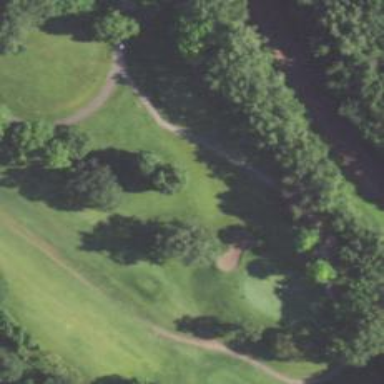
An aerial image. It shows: Footway that doubles as golf path.